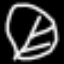
Label: leaf